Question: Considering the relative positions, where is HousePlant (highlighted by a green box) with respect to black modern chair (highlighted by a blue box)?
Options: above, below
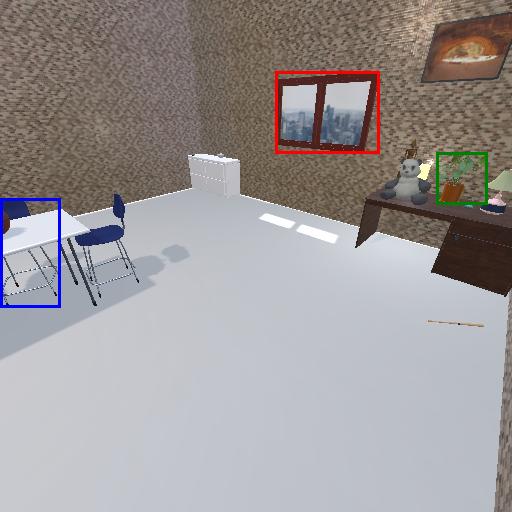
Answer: above